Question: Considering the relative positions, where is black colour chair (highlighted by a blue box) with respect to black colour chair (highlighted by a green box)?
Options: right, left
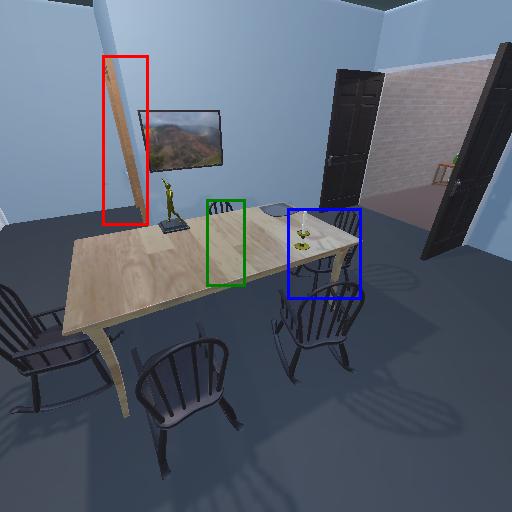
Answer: right